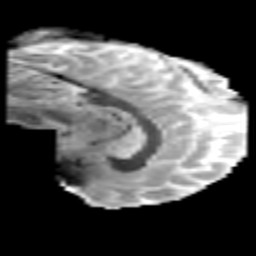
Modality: MD
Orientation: sagittal
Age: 25
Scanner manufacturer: philips
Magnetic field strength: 3 T
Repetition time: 8.6 s
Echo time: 0.127 s